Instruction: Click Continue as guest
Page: checkout
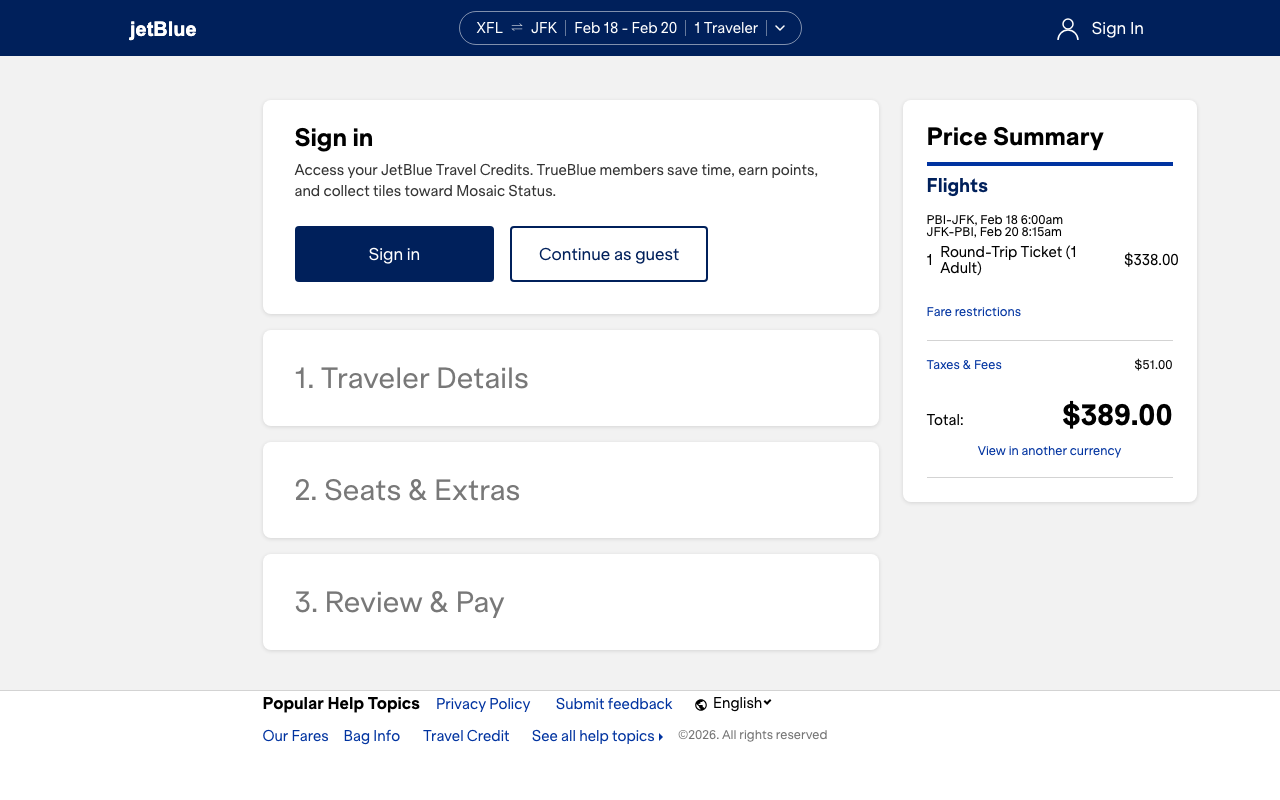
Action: click